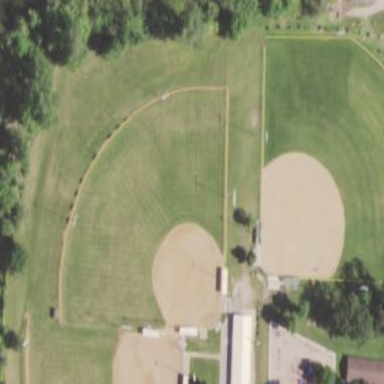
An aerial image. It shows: Baseball pitch for leisure land activities.